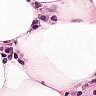
Metastatic tissue present: no